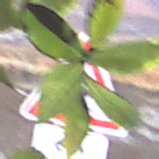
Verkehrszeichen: SchleuderOderRutschgefahr
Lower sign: RichtungsangabeDurchPfeile2
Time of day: Dusk
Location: Outdoor (Nature)
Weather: Clear
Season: NotSpecified
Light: Natural